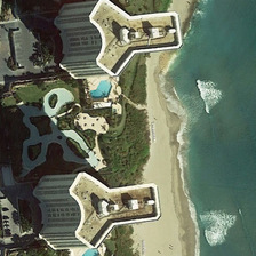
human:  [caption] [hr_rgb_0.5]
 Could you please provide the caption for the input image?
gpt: There is a swimming pool under each beach.

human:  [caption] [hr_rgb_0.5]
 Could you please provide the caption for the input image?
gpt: There is a swimming pool under the two herringbone buildings on the beach

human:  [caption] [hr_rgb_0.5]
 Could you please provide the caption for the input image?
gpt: There is a swimming pool under each of the two herringbone buildings on the beach

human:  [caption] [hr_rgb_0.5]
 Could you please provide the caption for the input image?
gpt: There are swimming pool under two herringbone buildings on the beach

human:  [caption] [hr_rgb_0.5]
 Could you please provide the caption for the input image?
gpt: There's a swimming pool under a crucible one of the two herring buildings on the beach